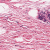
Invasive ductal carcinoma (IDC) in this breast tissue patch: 0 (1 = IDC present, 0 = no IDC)